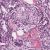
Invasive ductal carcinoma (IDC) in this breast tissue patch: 1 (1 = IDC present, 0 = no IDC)